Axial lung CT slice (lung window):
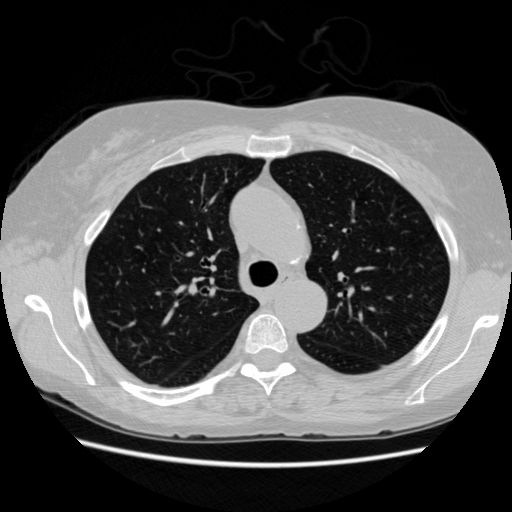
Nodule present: no